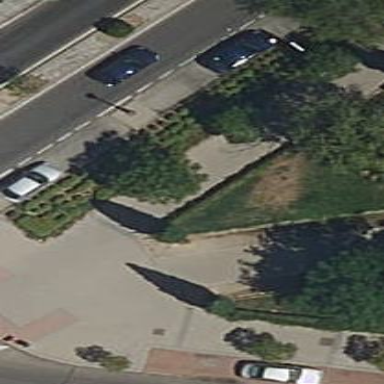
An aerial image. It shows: Garden enclosed by metal fence.